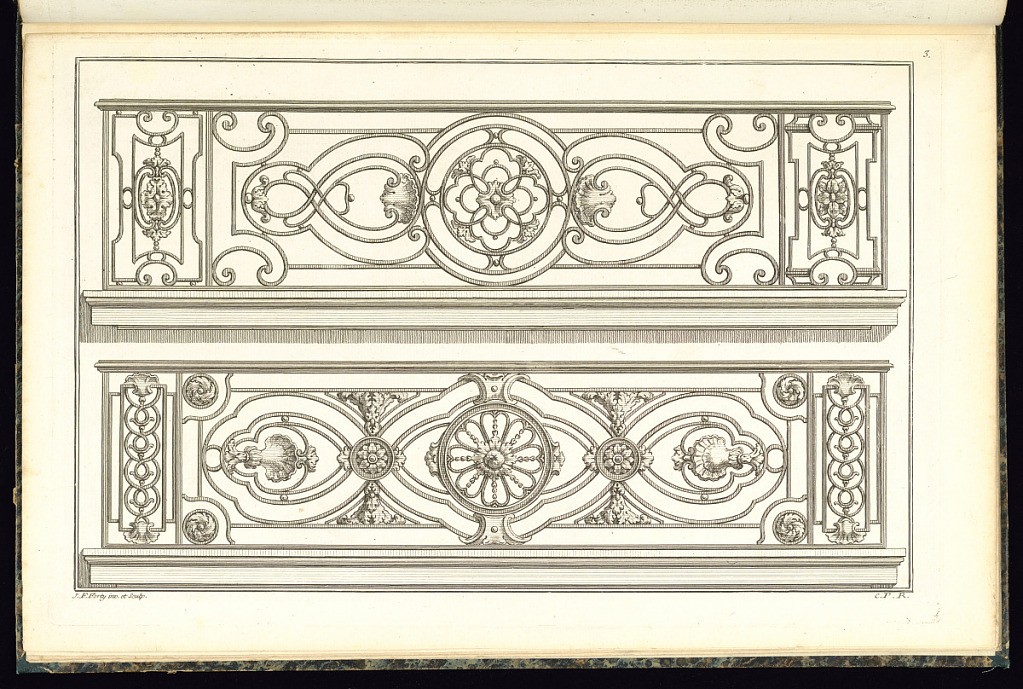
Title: Balcony Balustrade Designs
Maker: Jean François Forty, active 1775 – 1790
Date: late 18th century
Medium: Etching and engraving on laid paper
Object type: Print
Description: Two designs for ornamental ironwork balcony balustrades featuring rosettes, shells, clasps, fleurons, scrolling leaves (rinceaux), foliate scrolls, c-scrolls, interlaced motifs, and beads. The plate is numbered and signed.